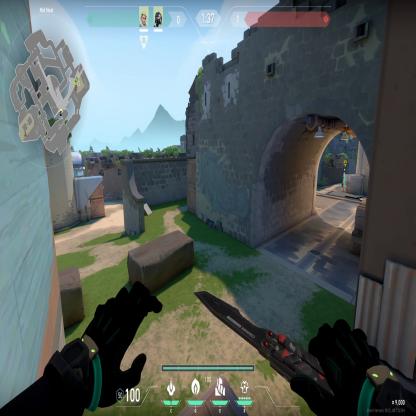
Label: teammate